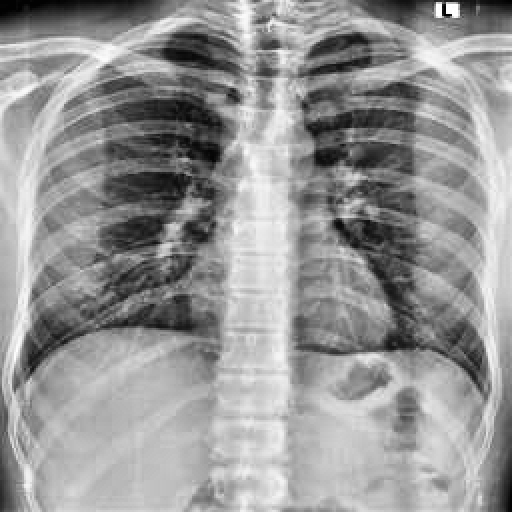
Finding: NORMAL